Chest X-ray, PA view. Patient: 55 years old, sex F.
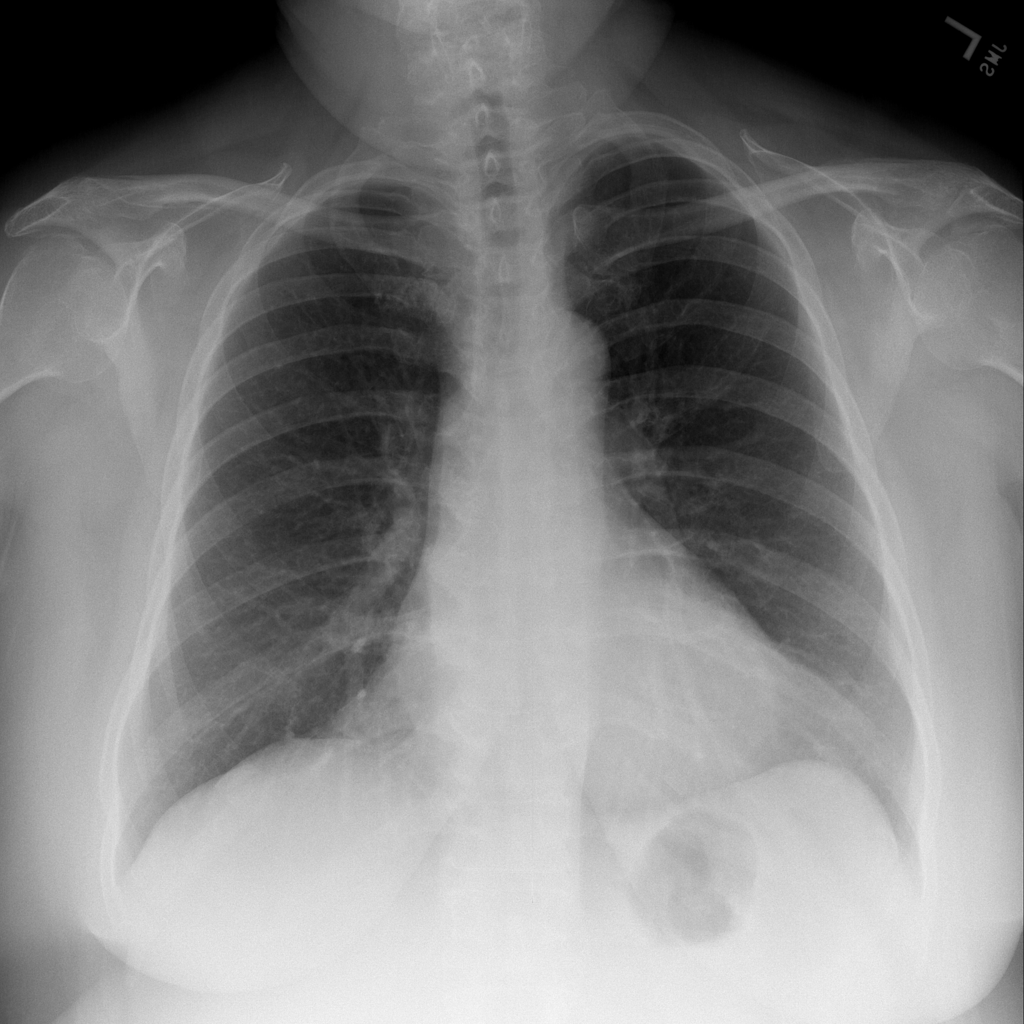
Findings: No Finding